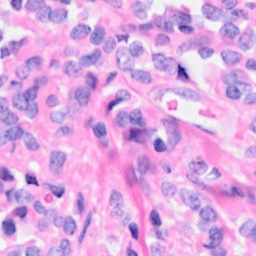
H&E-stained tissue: Breast